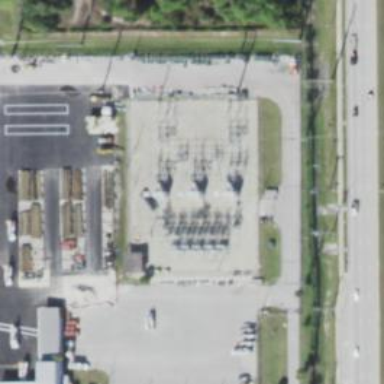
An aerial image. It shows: Switch used for power control.